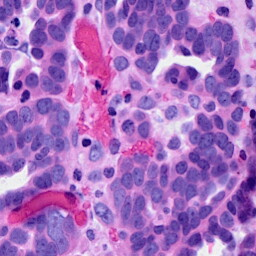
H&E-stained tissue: Ovarian